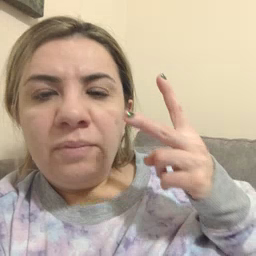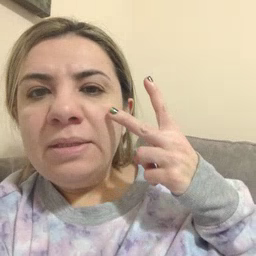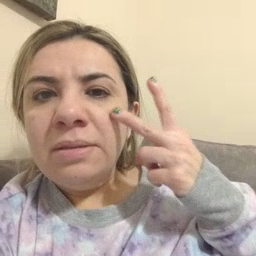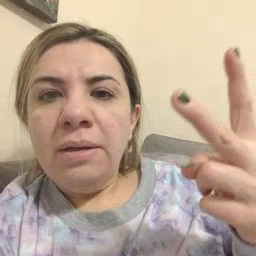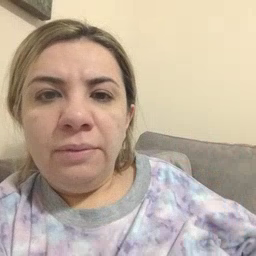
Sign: see